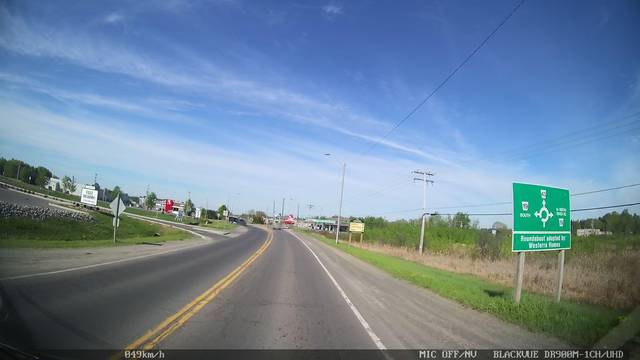
Region: Canada
Coordinates: 45.031, -75.635